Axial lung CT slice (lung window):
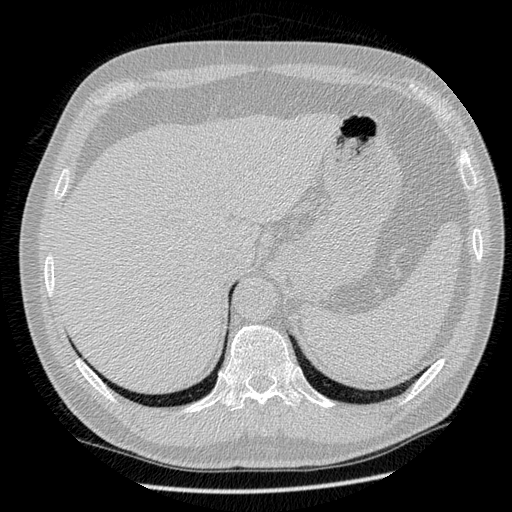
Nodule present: no